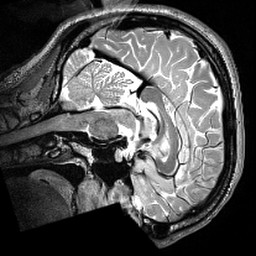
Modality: T2w
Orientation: sagittal
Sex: male
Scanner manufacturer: siemens
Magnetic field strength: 3 T
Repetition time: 3 s
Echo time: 0.418 s